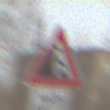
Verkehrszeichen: SteinschlagLinks
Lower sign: LaengeEinerStrecke3
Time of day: MorningAfternoon
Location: Outdoor (Nature)
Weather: PartlyCloudy
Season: Winter
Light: Natural